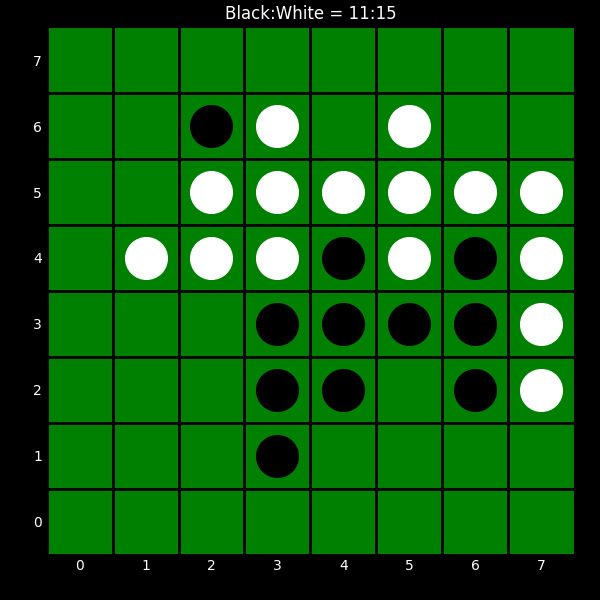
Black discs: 11
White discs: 15